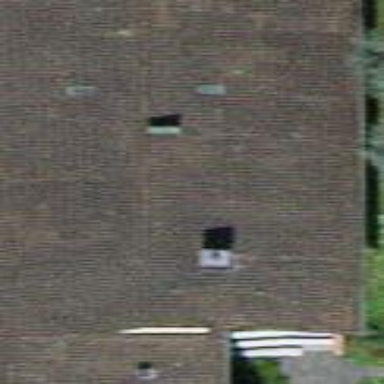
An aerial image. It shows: Building with gabled roof. The roof color is grey.